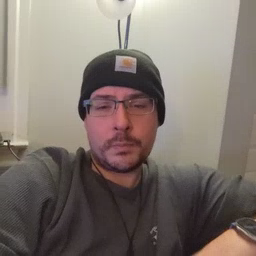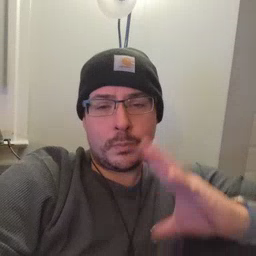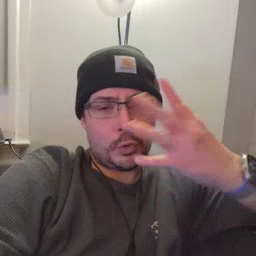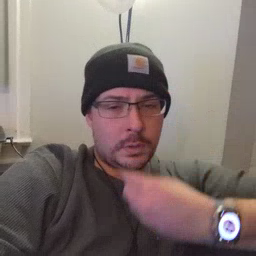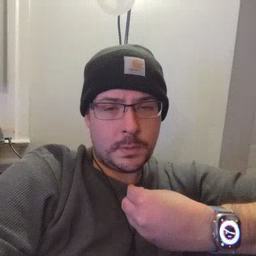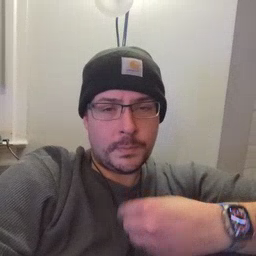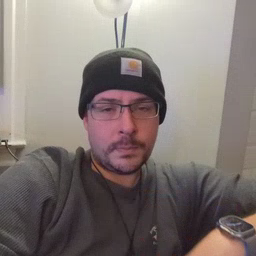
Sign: pretty